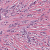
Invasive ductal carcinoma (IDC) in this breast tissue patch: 1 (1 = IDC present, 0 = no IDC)